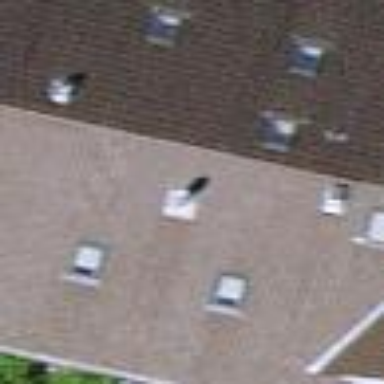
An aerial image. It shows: Gabled roof on residential building.